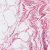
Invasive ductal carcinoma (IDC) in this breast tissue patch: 0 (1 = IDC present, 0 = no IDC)